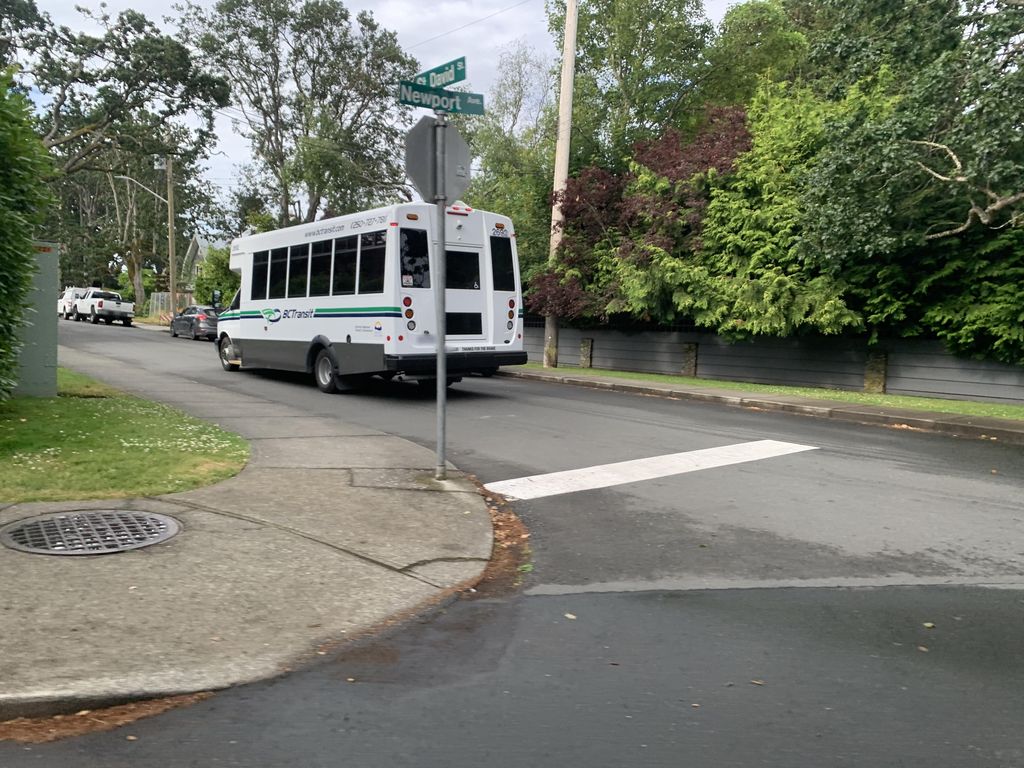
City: victoria